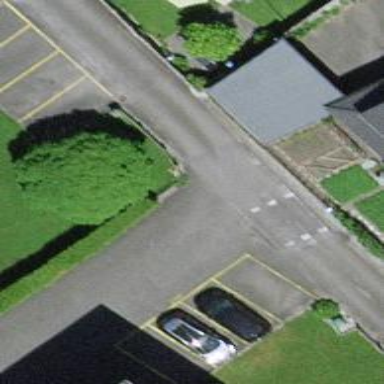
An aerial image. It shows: Hedge acting as barrier.